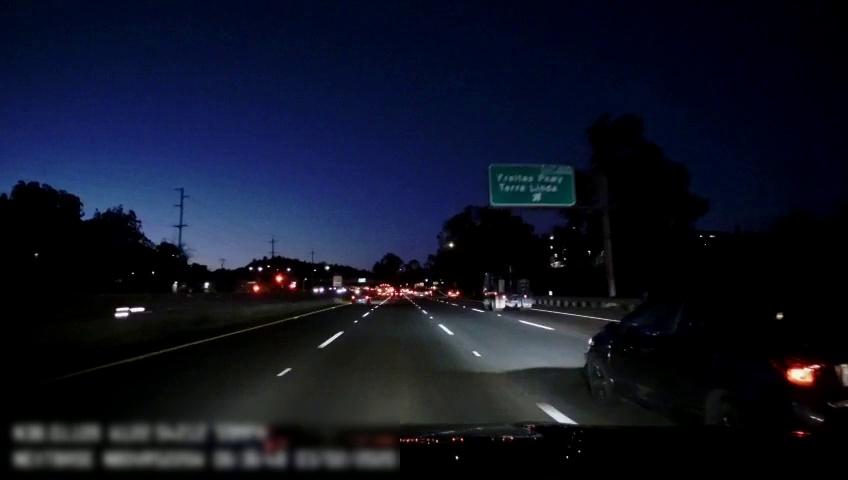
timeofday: Night
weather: Other
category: Drivable Space
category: Vehicles | Car
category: Vehicles | Other LV
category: Vehicles | Car
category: Vehicles | Car
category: Lanes | Alternate Lane
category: Lanes | Current Lane
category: Lanes | Current Lane
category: Lanes | Alternate Lane
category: Lanes | Alternate Lane
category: Traffic | Signs